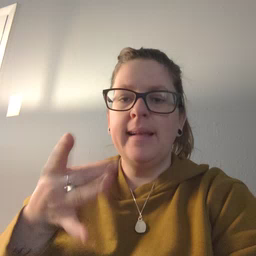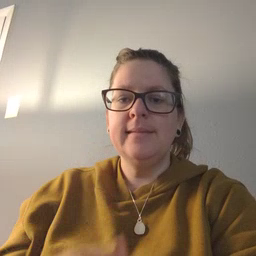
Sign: hate